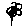
Label: flower